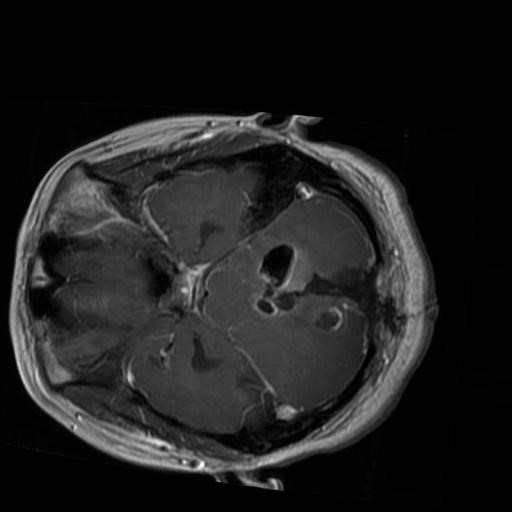
Label: brain_glioma